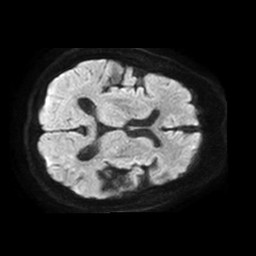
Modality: TRACE
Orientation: axial
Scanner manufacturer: philips
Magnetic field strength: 1.5 T
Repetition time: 3.516 s
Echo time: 0.07117 s